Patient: sex M, age 43
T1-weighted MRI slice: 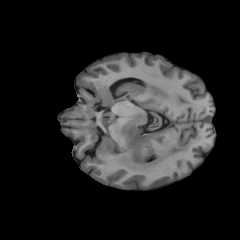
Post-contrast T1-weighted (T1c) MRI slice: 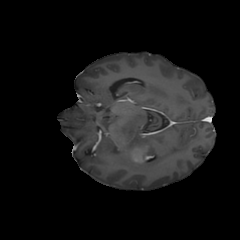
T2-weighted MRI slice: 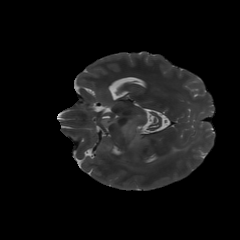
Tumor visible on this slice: yes
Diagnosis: Glioblastoma, IDH-wildtype
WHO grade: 4